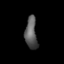
Tissue: lung
Cell type: Fibroblasts
Senescence score: 0.5503
Nuclear area (px): 372
Mean DAPI intensity: 91.699